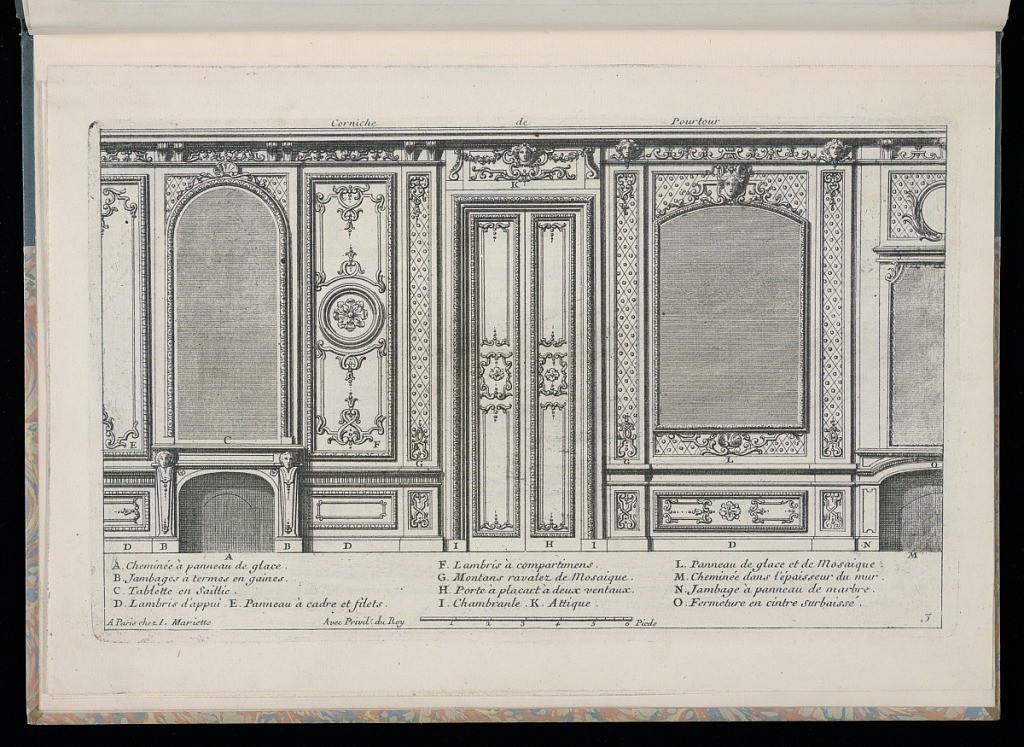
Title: Alternate Designs for an Interior Wall Elevation
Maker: Jean-Baptiste Le Roux, French, ca. 1677-1746
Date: early 18th century
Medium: Etching and engraving on paper
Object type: Print
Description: An interior wall elevation with different wall treatments featuring paneling, a set of doors, and two chimney pieces featuring moldings, masks (mascarons), rosettes, diaper patterns, scrolling leaves, fleurons, strapwork, festoons of leaves, and brackets in the cornice. The details are described with a legend and scale lettered below. The plate is numbered.